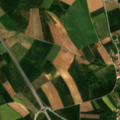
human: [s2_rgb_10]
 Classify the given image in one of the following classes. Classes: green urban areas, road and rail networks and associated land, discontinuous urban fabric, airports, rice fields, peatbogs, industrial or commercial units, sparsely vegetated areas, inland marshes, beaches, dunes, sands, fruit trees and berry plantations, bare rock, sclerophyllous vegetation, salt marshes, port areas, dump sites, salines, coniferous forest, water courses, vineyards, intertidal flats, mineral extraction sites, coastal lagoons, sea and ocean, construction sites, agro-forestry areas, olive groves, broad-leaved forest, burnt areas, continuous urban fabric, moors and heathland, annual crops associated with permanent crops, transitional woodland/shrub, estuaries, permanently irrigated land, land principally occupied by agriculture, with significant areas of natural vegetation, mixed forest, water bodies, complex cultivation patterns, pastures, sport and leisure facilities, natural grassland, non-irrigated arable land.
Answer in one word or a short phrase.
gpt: discontinuous urban fabric, non-irrigated arable land